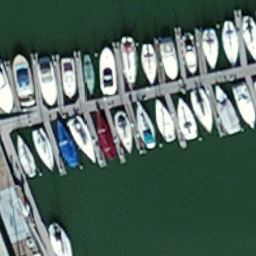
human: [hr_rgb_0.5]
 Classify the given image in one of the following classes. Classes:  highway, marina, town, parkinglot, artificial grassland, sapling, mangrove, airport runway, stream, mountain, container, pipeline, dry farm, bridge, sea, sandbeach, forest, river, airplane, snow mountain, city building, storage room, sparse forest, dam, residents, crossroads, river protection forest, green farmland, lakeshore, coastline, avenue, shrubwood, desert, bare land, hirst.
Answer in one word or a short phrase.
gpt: marina